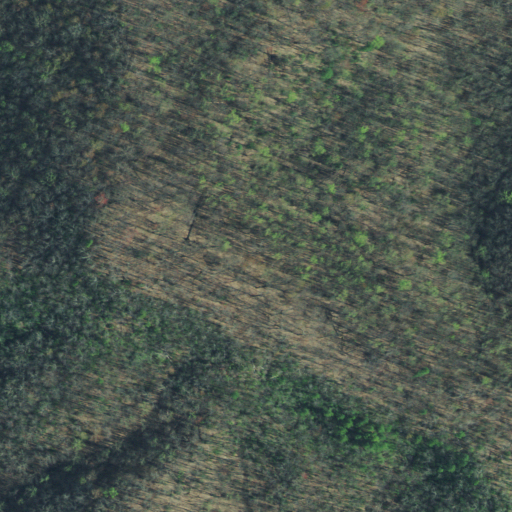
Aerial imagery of ridge(s) in Tennessee named Copeland Divide containing deciduous forest and mixed forest